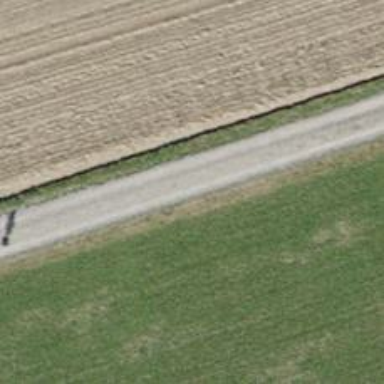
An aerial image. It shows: Track with pebblestone surface graded as grade3.